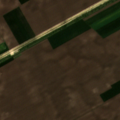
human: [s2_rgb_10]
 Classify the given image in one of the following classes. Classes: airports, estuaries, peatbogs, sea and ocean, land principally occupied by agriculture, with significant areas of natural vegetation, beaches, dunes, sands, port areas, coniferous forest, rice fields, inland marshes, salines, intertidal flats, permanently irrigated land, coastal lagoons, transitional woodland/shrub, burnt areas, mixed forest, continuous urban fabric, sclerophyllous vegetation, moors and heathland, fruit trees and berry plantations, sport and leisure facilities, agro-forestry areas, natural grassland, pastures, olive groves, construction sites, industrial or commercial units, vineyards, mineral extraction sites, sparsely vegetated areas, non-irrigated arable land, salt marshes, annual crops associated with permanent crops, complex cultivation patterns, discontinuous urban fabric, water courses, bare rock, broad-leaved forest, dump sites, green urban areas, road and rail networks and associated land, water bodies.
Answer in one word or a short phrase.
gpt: non-irrigated arable land